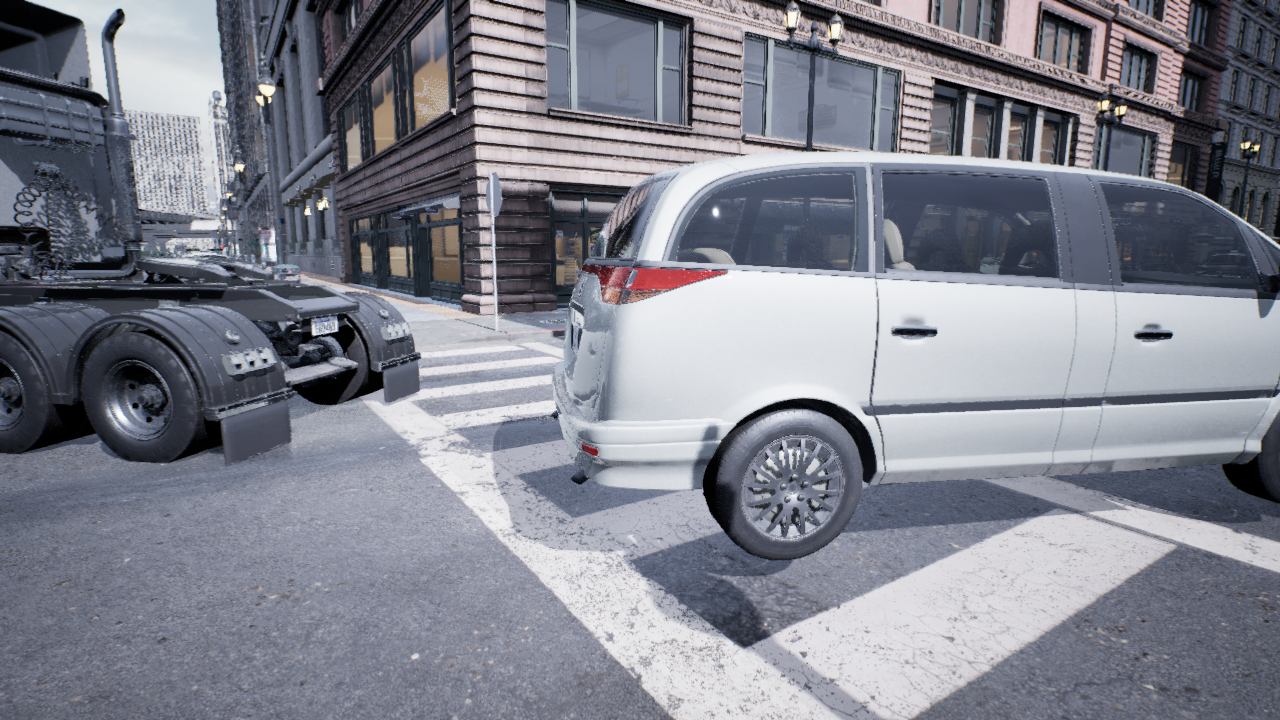
Venue: intersection
Lighting: overcast
Vehicle rig: minivan